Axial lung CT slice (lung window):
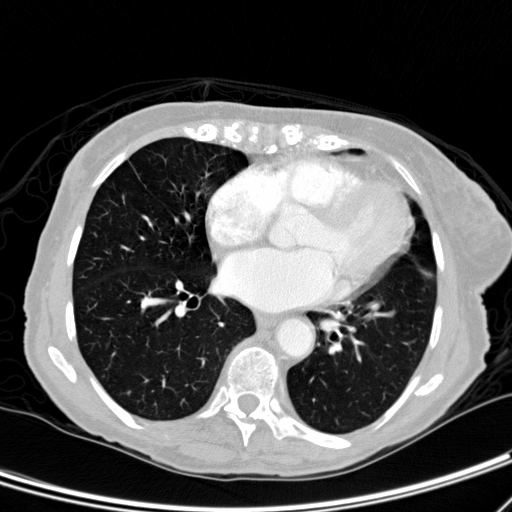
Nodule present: no